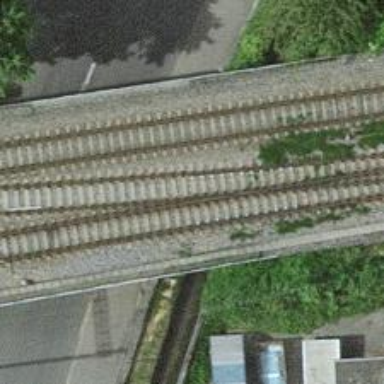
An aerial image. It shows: Bridge with electrified rail tracks and contact line.